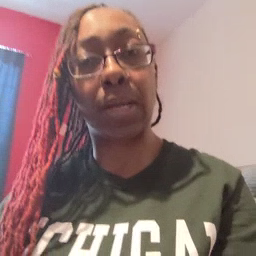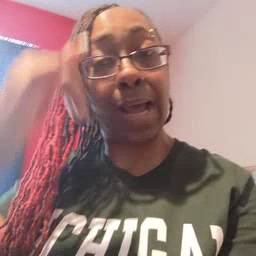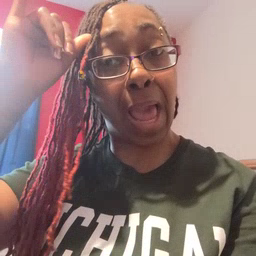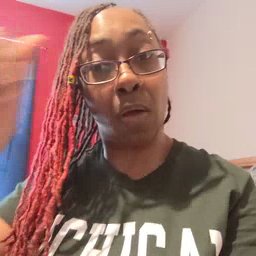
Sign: cow